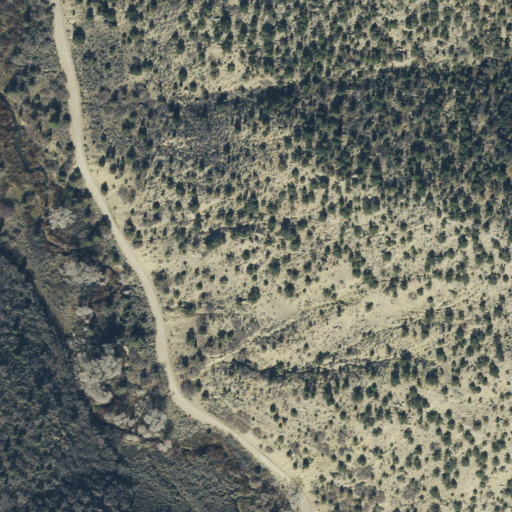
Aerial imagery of valley in Utah named Dry Hollow containing shrub, evergreen forest, deciduous forest, open development, low intensity development, and woody wetlands